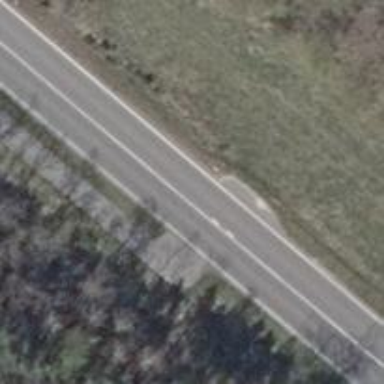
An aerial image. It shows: Asphalt path.